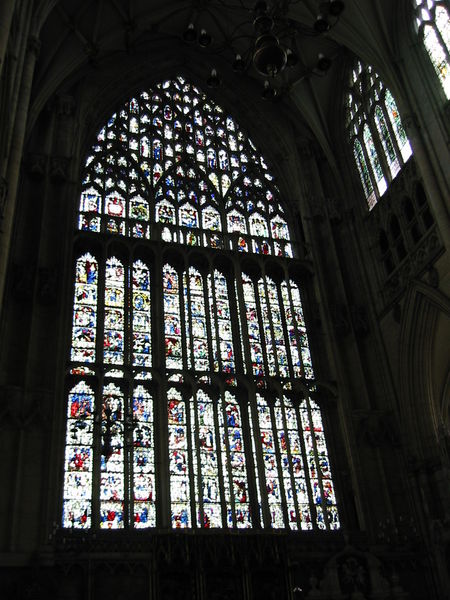
Titel: York Münster
Standort: York (EU - GB)
Schlagwörter: dunkel, schatten, bunt, fenster, glas, licht, raum, innenraum, kirche, gotik, farbig, ecke, bogen, detail, mosaik, bleiglas, glasmalerei, gotisch, spitzbogen, masswerk, inenraum, kirchenfenster, bleiverglasung